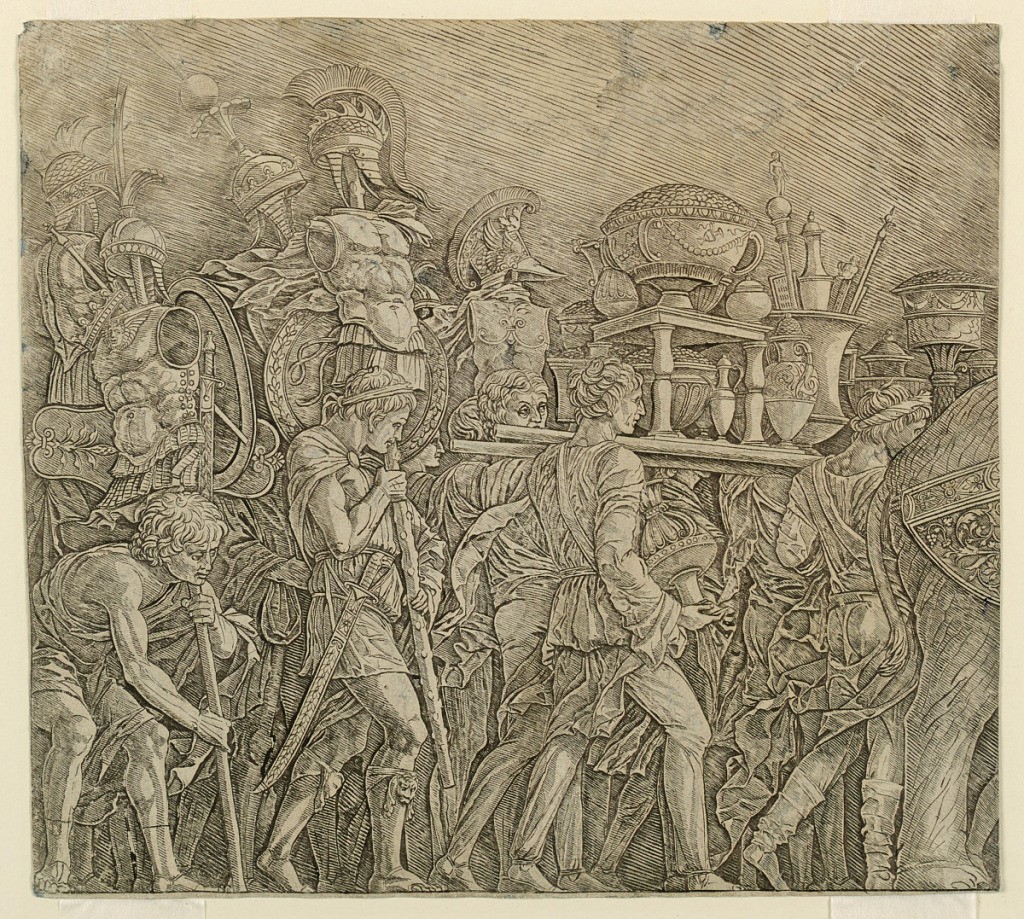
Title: Triumph of Caesar: The Corselet Bearers
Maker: Andrea Mantegna, Italian, ca. 1431 - 1506
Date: ca. 1490
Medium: Engraving on laid paper
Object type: Print
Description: A triumphal procession of Roman soldiers carrying trophies. The spoils, including armor, furniture, drinking vessels, and other objects made of precious metals are loaded onto stretchers, pole, and spears. The figures are depicted walking left-to-right, as on Roman and Greek architectural reliefs.